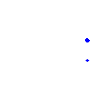
Particle: kaon